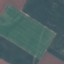
Land use / land cover: AnnualCrop